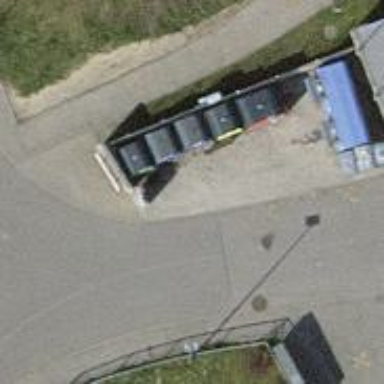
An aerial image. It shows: Recycling container at amenity designated for recycling.